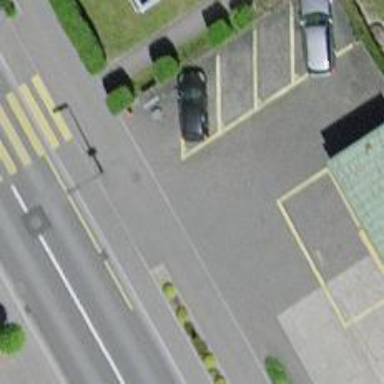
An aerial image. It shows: Diagonal street-side parking with asphalt surface.